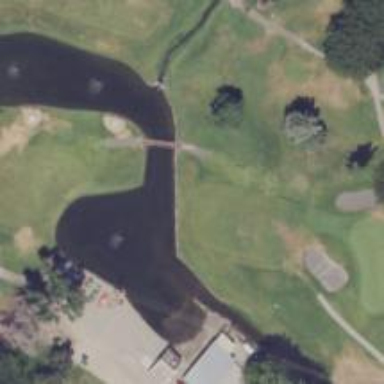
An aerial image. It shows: Path used for both walking and golf.